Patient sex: M
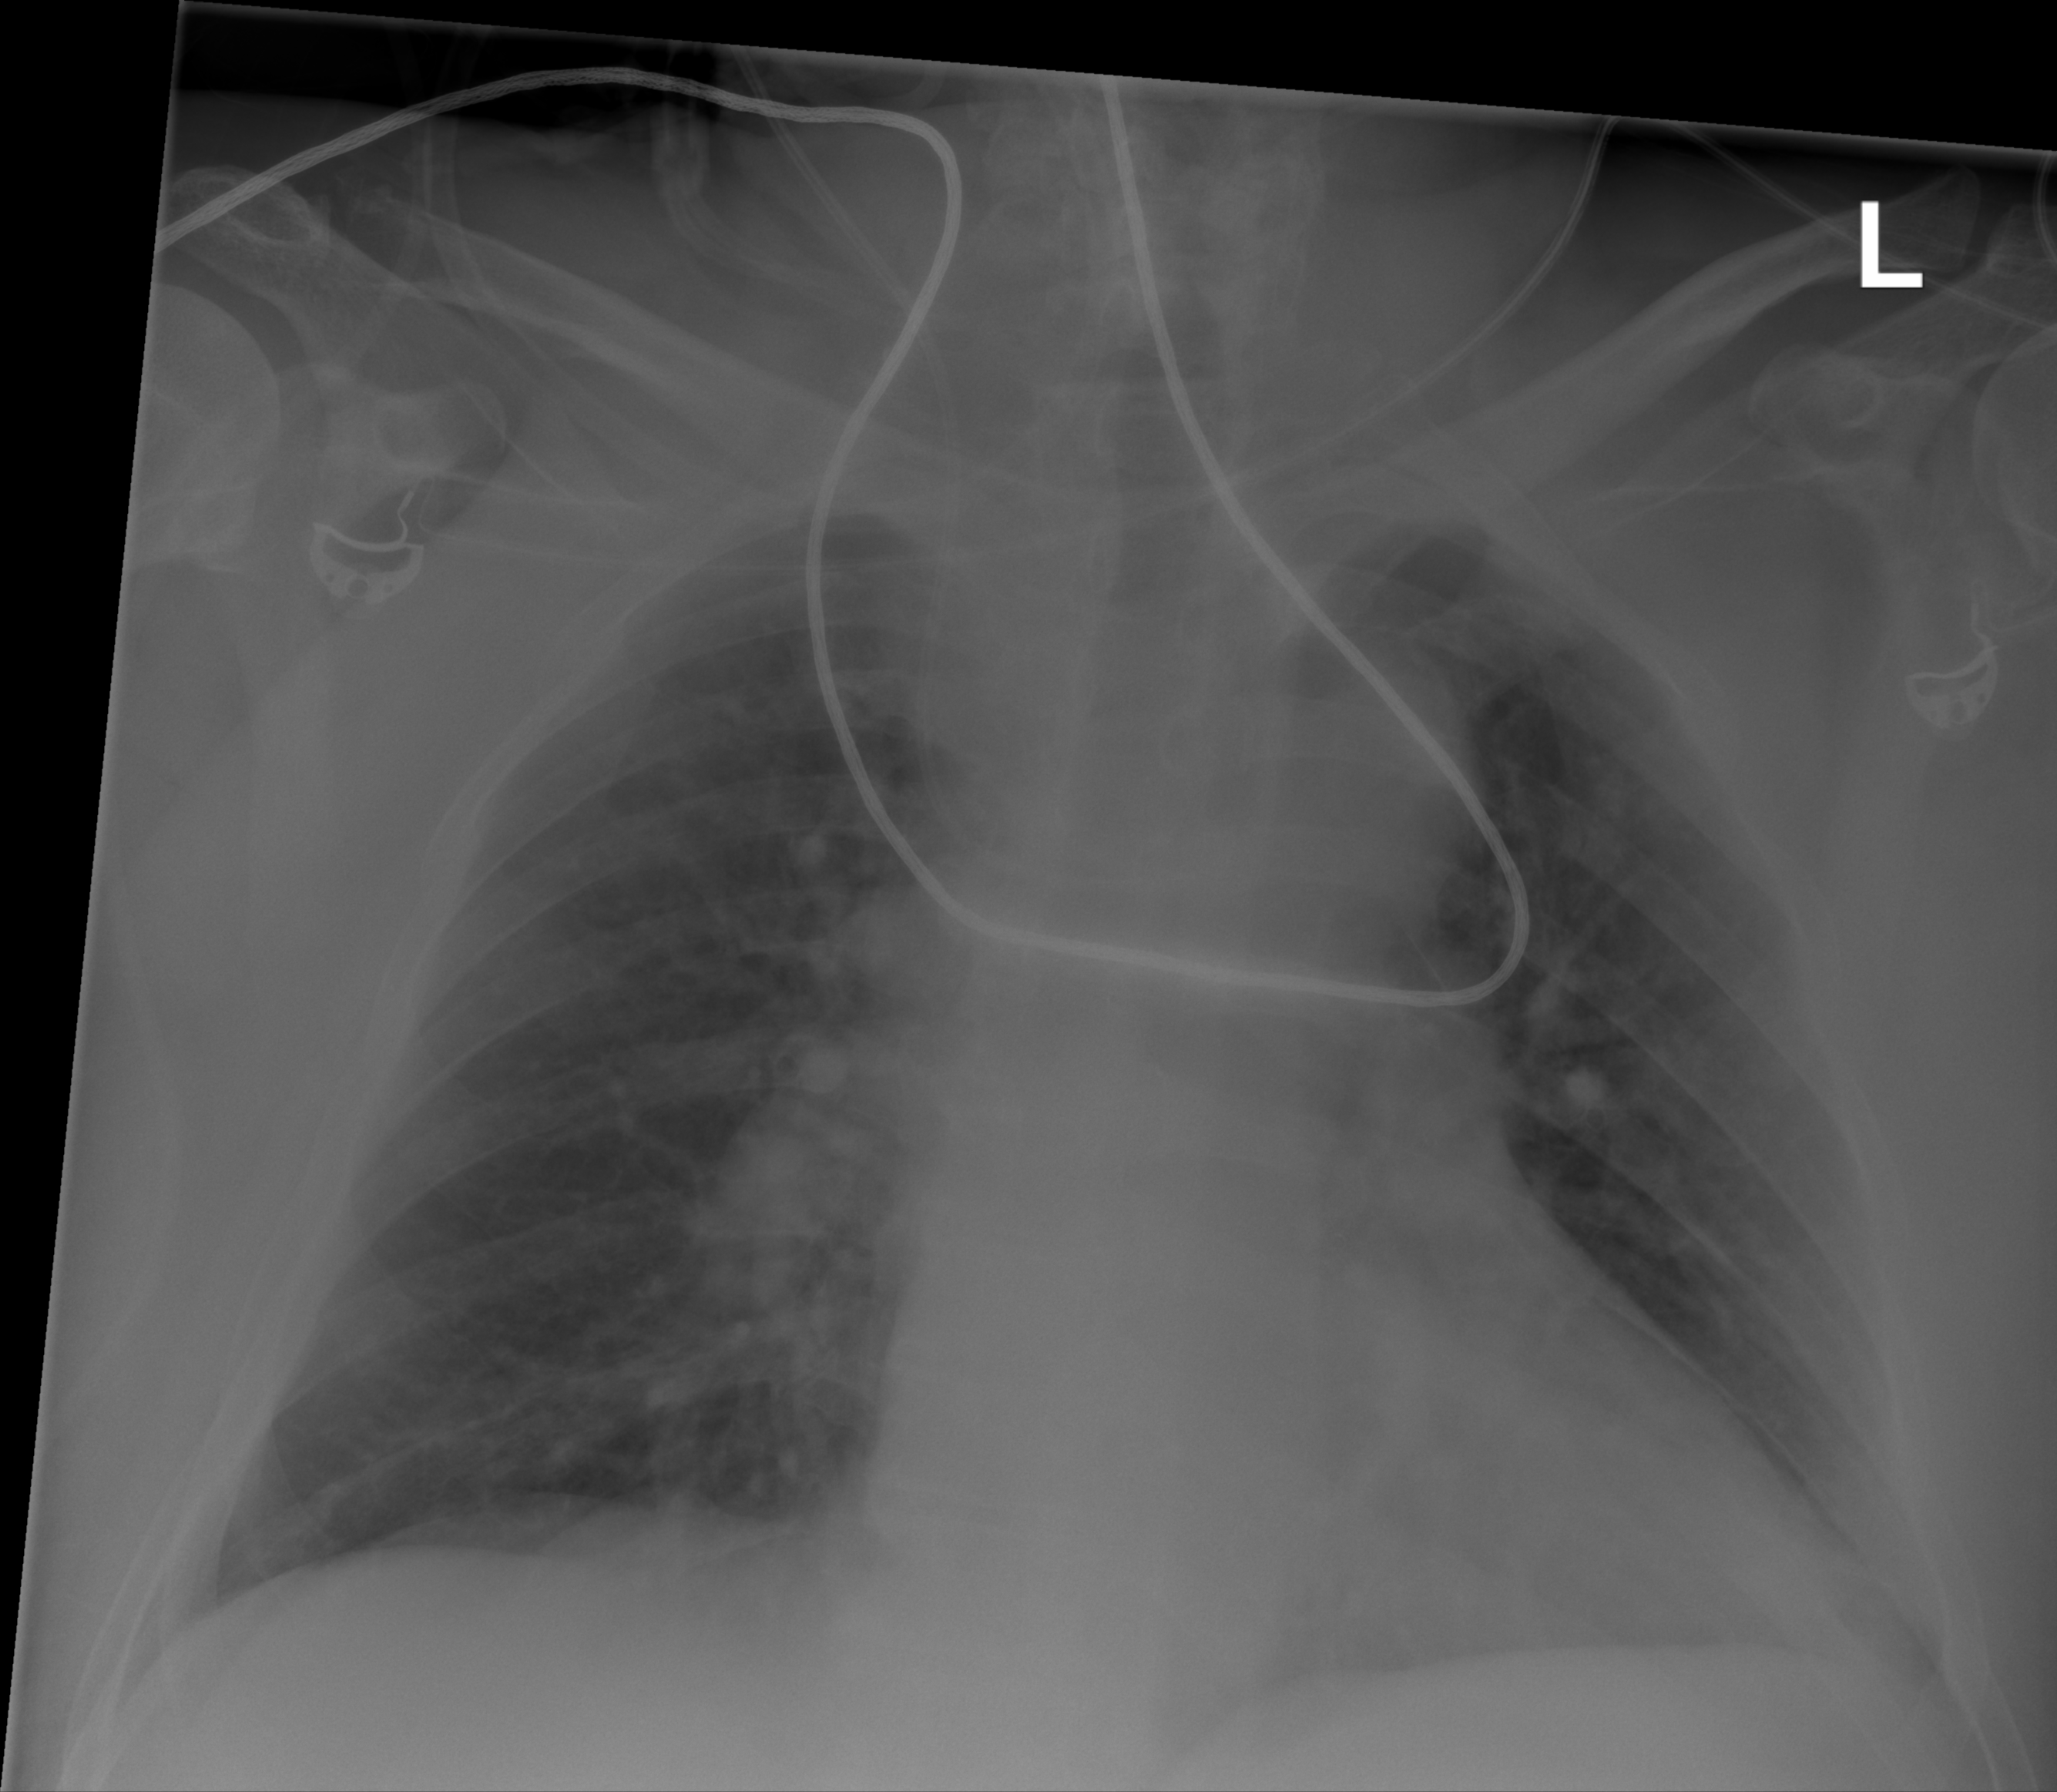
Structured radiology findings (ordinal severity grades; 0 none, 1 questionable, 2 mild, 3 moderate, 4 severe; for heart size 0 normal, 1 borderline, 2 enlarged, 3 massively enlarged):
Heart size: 2
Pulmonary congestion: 2
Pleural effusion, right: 0
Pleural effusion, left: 2
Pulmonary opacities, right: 1
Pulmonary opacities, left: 1
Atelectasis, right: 0
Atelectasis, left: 2